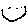
Label: smiley face